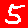
Digit: 5